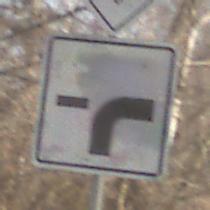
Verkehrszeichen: VerlaufVorfahrtsstrasse9
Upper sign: Vorfahrtsstrasse
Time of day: MorningAfternoon
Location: Outdoor (Nature)
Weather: Clear
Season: Winter
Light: Natural